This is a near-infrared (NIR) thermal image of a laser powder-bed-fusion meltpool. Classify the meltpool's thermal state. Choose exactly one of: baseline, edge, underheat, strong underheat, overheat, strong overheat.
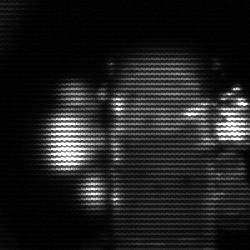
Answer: strong underheat